Question: If I set an alertview for push notification handling, how it will look like in lock screen?
Is it like this one?

And also for the title, is it from apps name? Can't i change it dynamically?
Sorry I can't test it by myself since still on brainstorming and design process..
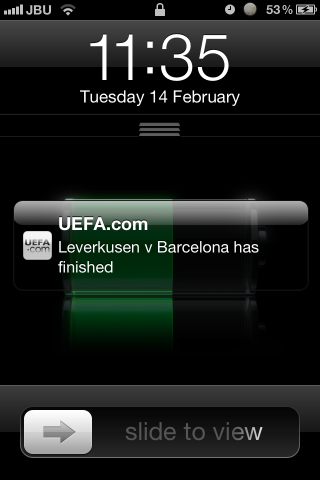
Answer: Yes it will look exactly like this one although it can change.
Users can choose the style of alerts they want: Banners, Alerts or None.
And for the title, yes, it is the application's name itself. You can't change it.
Hope this answers your question!